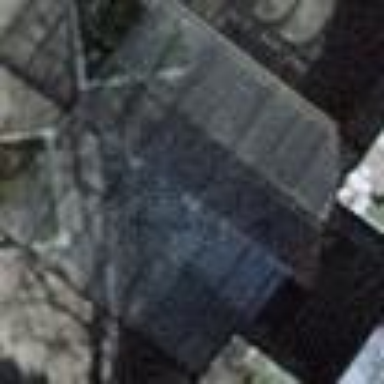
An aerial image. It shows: View of roof of building.